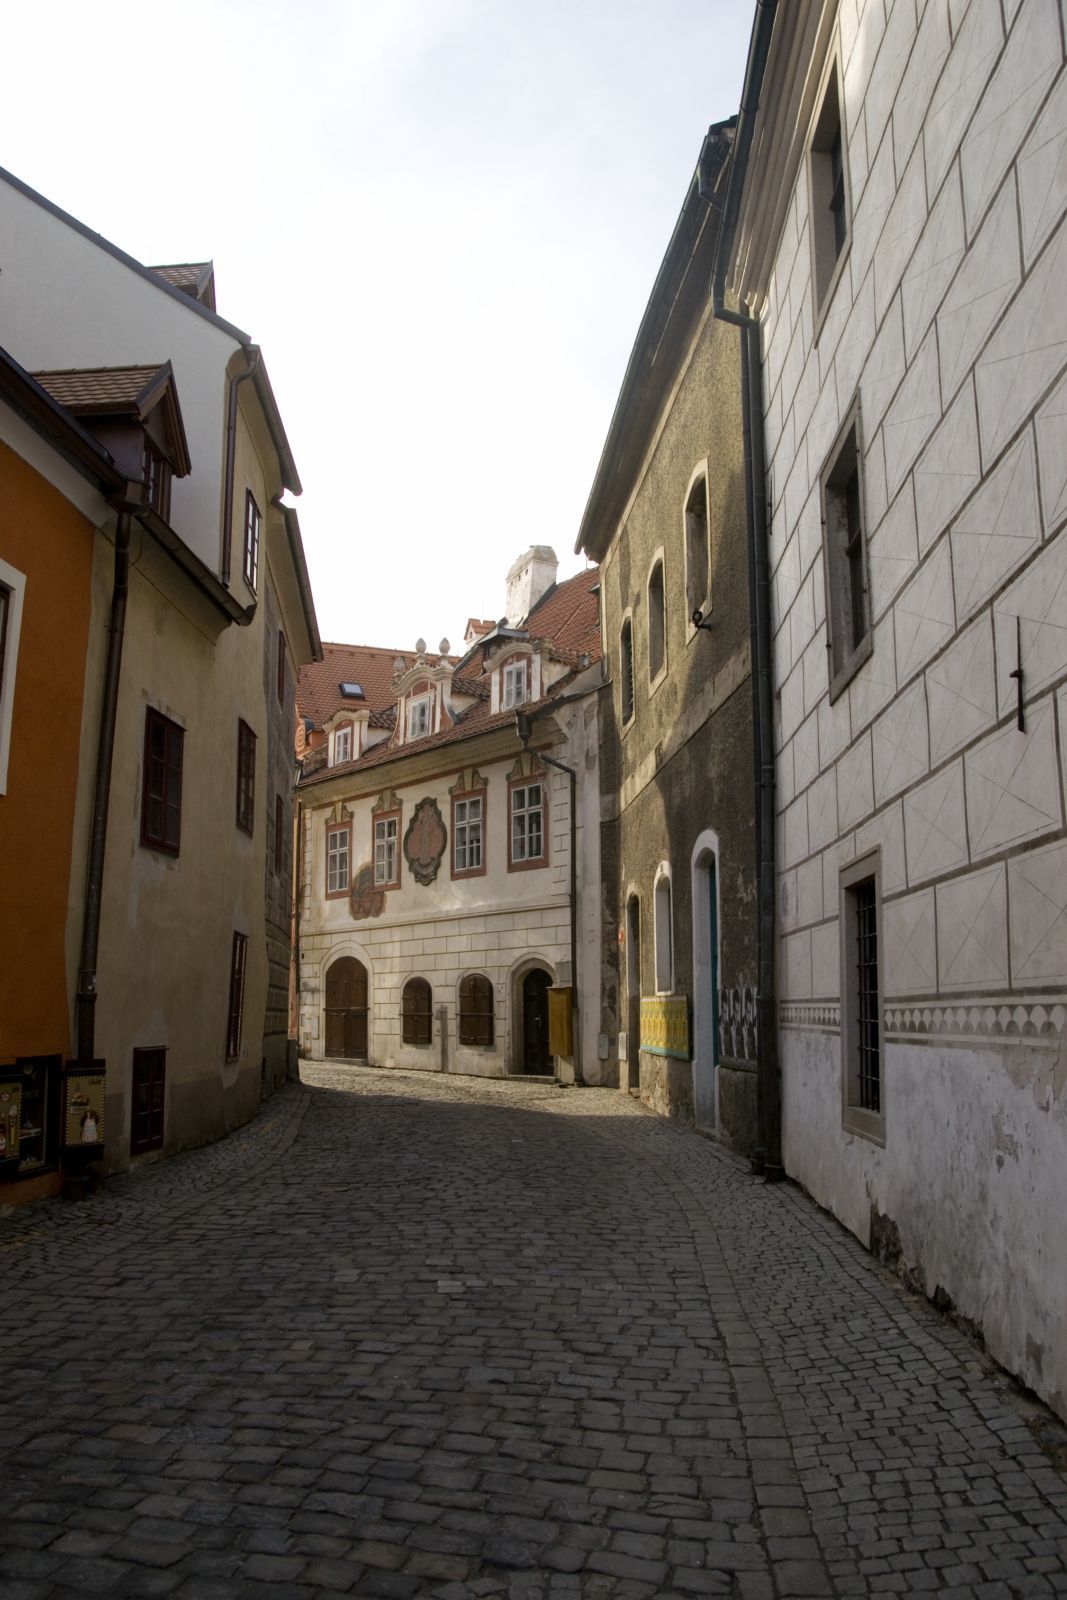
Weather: clear
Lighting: day
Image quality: good
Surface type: walking surface
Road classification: pedestrian, corridor
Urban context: semi-dense urban cluster
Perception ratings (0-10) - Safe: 5.36, Lively: 8.84, Beautiful: 6.24, Boring: 8.03, Depressing: 3.41, Wealthy: 7.91